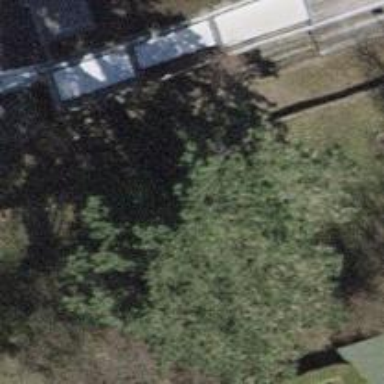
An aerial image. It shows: Park filled with evergreen needle-leaved trees.